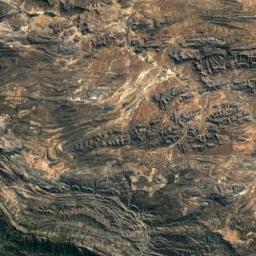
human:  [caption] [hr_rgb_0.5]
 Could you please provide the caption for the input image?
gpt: The mountain has a rugged surface and its rocks are dark gray .

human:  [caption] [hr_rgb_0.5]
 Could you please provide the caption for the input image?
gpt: The mountain is full of yellow soil .

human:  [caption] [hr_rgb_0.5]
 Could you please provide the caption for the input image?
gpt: The mountains are winding and undulating .

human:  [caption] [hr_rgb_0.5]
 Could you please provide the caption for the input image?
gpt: This mountain is completely covered by vegetation and there is a winding path in it .

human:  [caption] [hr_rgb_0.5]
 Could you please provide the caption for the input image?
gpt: There are some black rocks on the brown mountain .